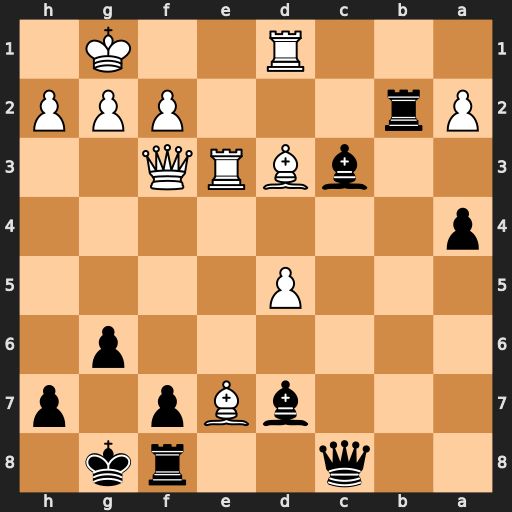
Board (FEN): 2q2rk1/3bBp1p/6p1/3P4/p7/2bBRQ2/Pr3PPP/3R2K1
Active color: b
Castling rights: -
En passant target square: -
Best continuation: Bg4 Qf4 Bxd1